Field crop: maize
Growth stage: 2
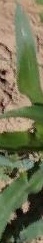
Species: maize